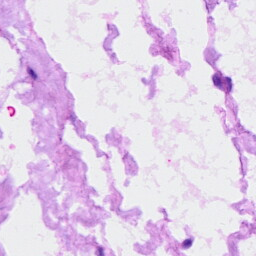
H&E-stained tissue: Ovarian